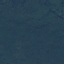
Land use / land cover class: Forest